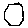
Label: hexagon